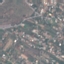
Land use / land cover class: Residential